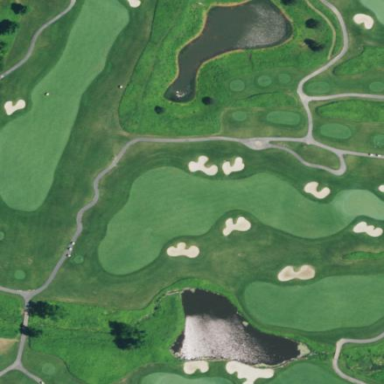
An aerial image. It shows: Scenic golf fairway.